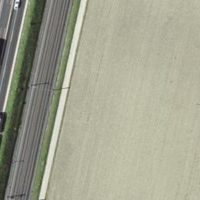
EUNIS habitat code: 57
Species observed at this site:
Ciconia ciconia
Corvus corone
Columba palumbus